Question: I am working on and application which has a listview , This is a custom listview with a button and textview inside it, this listview contain textview and a button . I have used Onclick listener on button so, i am unable to use onItemClick Listener on Listview , what should i do to implement that one.
Here is the code
'''
<ListView
android:id="@+id/lvMenuItem"
android:layout_width="350dp"
android:dividerHeight="3dp"
android:layout_height="wrap_content" >
</ListView>
'''
LvItem.xml
'''
<?xml version="1.0" encoding="utf-8"?>
<LinearLayout xmlns:android="http://schemas.android.com/apk/res/android"
android:layout_width="match_parent"
android:layout_height="65dp"
android:orientation="horizontal" >
<ImageView
android:id="@+id/imgMenu"
android:layout_width="60dp"
android:layout_height="60dp"
android:clickable="false"
android:contentDescription="@string/app_name"/>
<LinearLayout
android:layout_width="200dp"
android:layout_height="wrap_content"
android:layout_marginLeft="5dp"
android:orientation="vertical">
<TextView
android:id="@+id/tvSubMenu"
android:layout_width="wrap_content"
android:layout_height="wrap_content"
android:focusable="false"
android:focusableInTouchMode="false"
android:text="" />
<TextView
android:id="@+id/tvType"
android:layout_width="wrap_content"
android:layout_height="wrap_content"
android:focusable="false"
android:focusableInTouchMode="false"
android:text="" />
<TextView
android:id="@+id/tvPrice"
android:layout_width="wrap_content"
android:focusable="false"
android:focusableInTouchMode="false"
android:layout_height="wrap_content"
android:text="" />
</LinearLayout>
<Button
android:id="@+id/btnOrder"
android:layout_width="wrap_content"
android:layout_height="wrap_content"
android:layout_gravity="center"
android:text="@string/btnOrder" />
</LinearLayout>
'''
OnclickListner on button is working fine what should i do for onItemCLickListner on Listview. please guide me

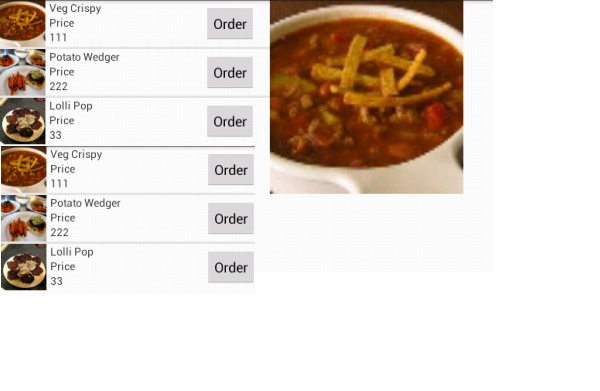
Answer: Just make the 'Button' non-focusable and then you will be able to recieve 'Button.OnClick' callback as well as 'ListView.OnItemClick'
'''
<Button
android:id="@+id/btnOrder"
android:layout_width="wrap_content"
android:layout_height="wrap_content"
android:layout_gravity="center"
android:text="@string/btnOrder"
android:focusable="false"
android:focusableInTouchMode="false"/>
'''
You can find more detailed explanation <URL>.